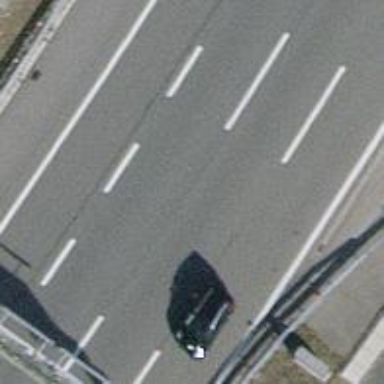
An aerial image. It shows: View of motorway.